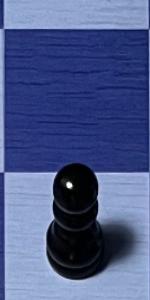
Label: Pawn_Black